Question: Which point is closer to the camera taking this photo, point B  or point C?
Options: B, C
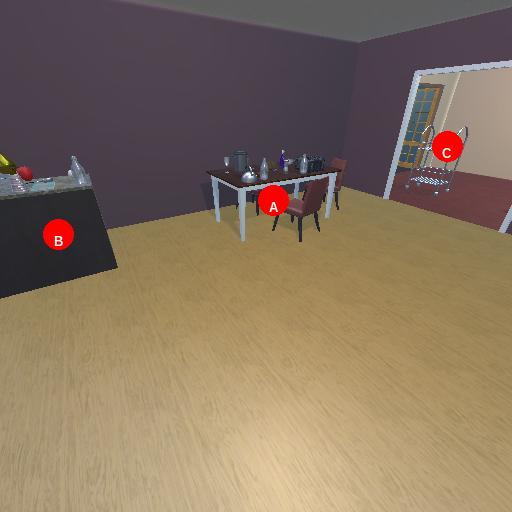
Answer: B